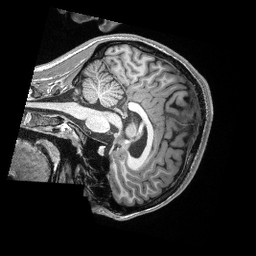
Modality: T1w
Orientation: sagittal
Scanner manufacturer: siemens
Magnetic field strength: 3 T
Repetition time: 2.3 s
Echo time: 0.00308 s